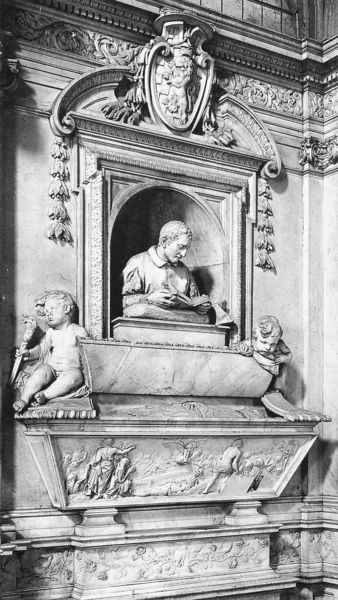
Titel: Denkmal für Girolamo Raimondi
Künstler: Andrea Bolgi
Standort: Rom, S. Pietro in Montorio, Capella Raimondi (EU - I - Latium)
Schlagwörter: mann, blumen, marmor, nase, raum, wand, halten, kragen, stein, trauer, figur, kind, traurig, engel, ranken, relief, baby, kissen, büste, lesen, ornamente, foto, fotografie, nische, deckel, buch, babys, girlanden, fries, wappen, sarg, grab, lesender, geöffnet, putten, fackel, schrein, grabmal, kleinkinder, sarkophag, säuglinge, offener deckel